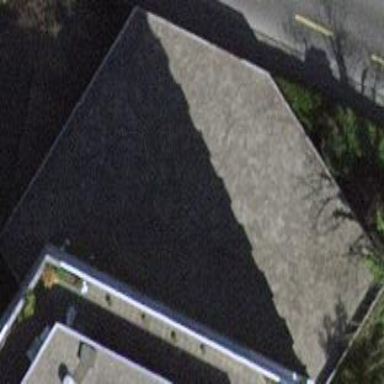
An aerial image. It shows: View of roof of building.